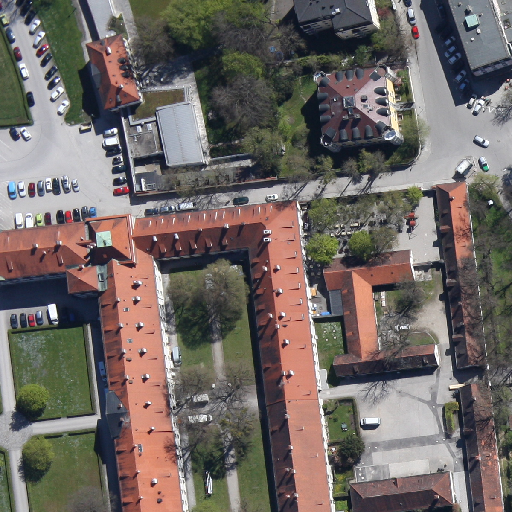
Referring expression: sidewalk along with tree